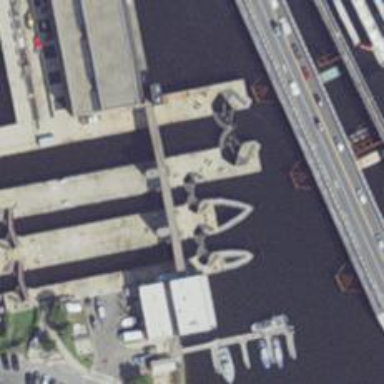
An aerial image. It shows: Lock gate on waterway.